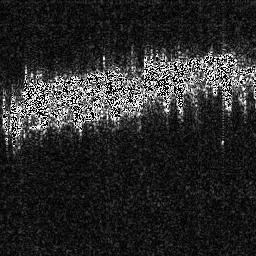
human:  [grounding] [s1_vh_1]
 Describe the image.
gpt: In the satellite image, there is  <ref>1 large ship </ref> <box>[[6, 24, 50, 39, 0]]</box> located at left,  <ref>1 large ship </ref> <box>[[54, 18, 93, 31, 0]]</box> located at top right.